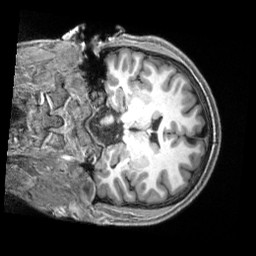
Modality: T1w
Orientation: coronal
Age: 24
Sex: male
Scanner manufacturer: siemens
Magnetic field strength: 3 T
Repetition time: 2.3 s
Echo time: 0.00229 s